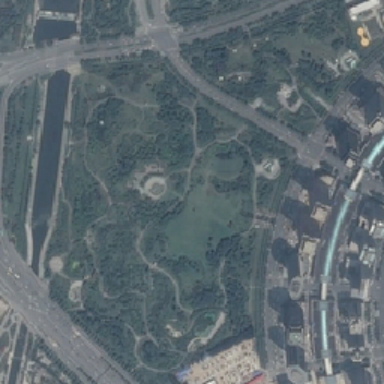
This is a river road tree meadow or building .